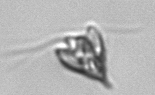
Label: Pyramimonas_longicauda